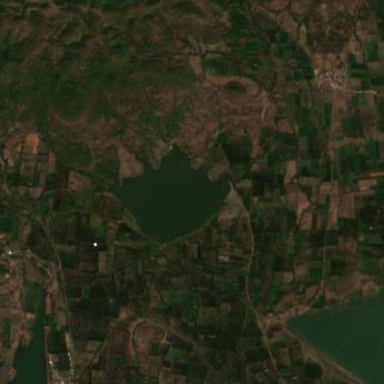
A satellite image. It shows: Reservoir of natural water.